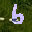
Label: 6